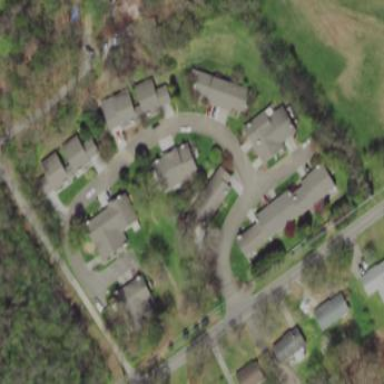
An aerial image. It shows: Condominium within residential area.